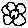
Label: flower